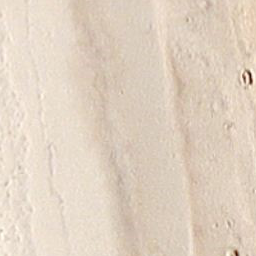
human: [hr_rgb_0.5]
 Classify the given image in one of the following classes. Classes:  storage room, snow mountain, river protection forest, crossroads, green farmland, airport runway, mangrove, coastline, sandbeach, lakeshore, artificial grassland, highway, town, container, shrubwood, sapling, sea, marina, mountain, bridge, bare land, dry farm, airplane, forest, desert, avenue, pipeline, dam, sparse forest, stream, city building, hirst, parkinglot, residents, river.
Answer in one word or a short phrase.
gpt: sandbeach